Identify the alterations between these two images.
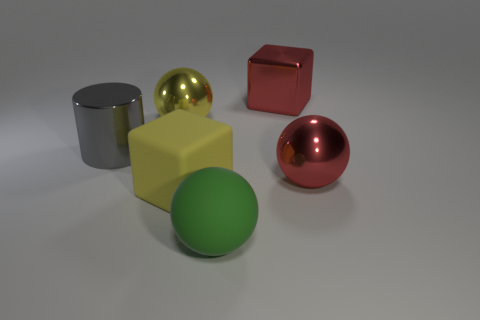
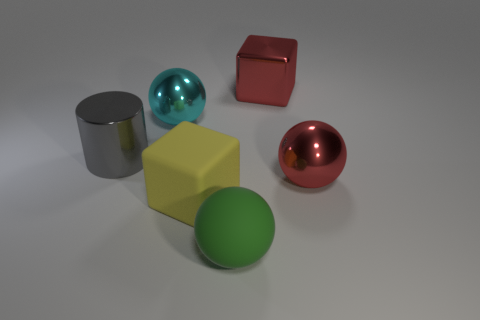
the large yellow metal thing changed to cyan
the large yellow shiny sphere that is left of the large green matte thing turned cyan
the large yellow shiny sphere to the left of the big green rubber thing became cyan